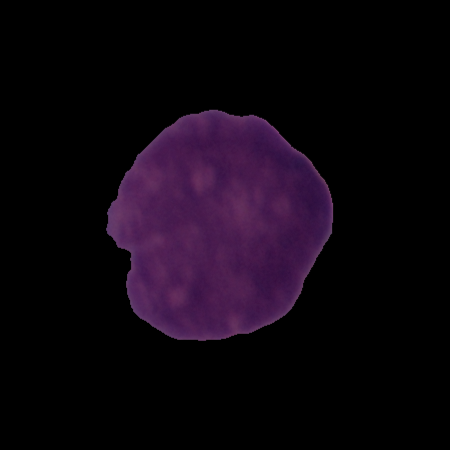
Label: cancer